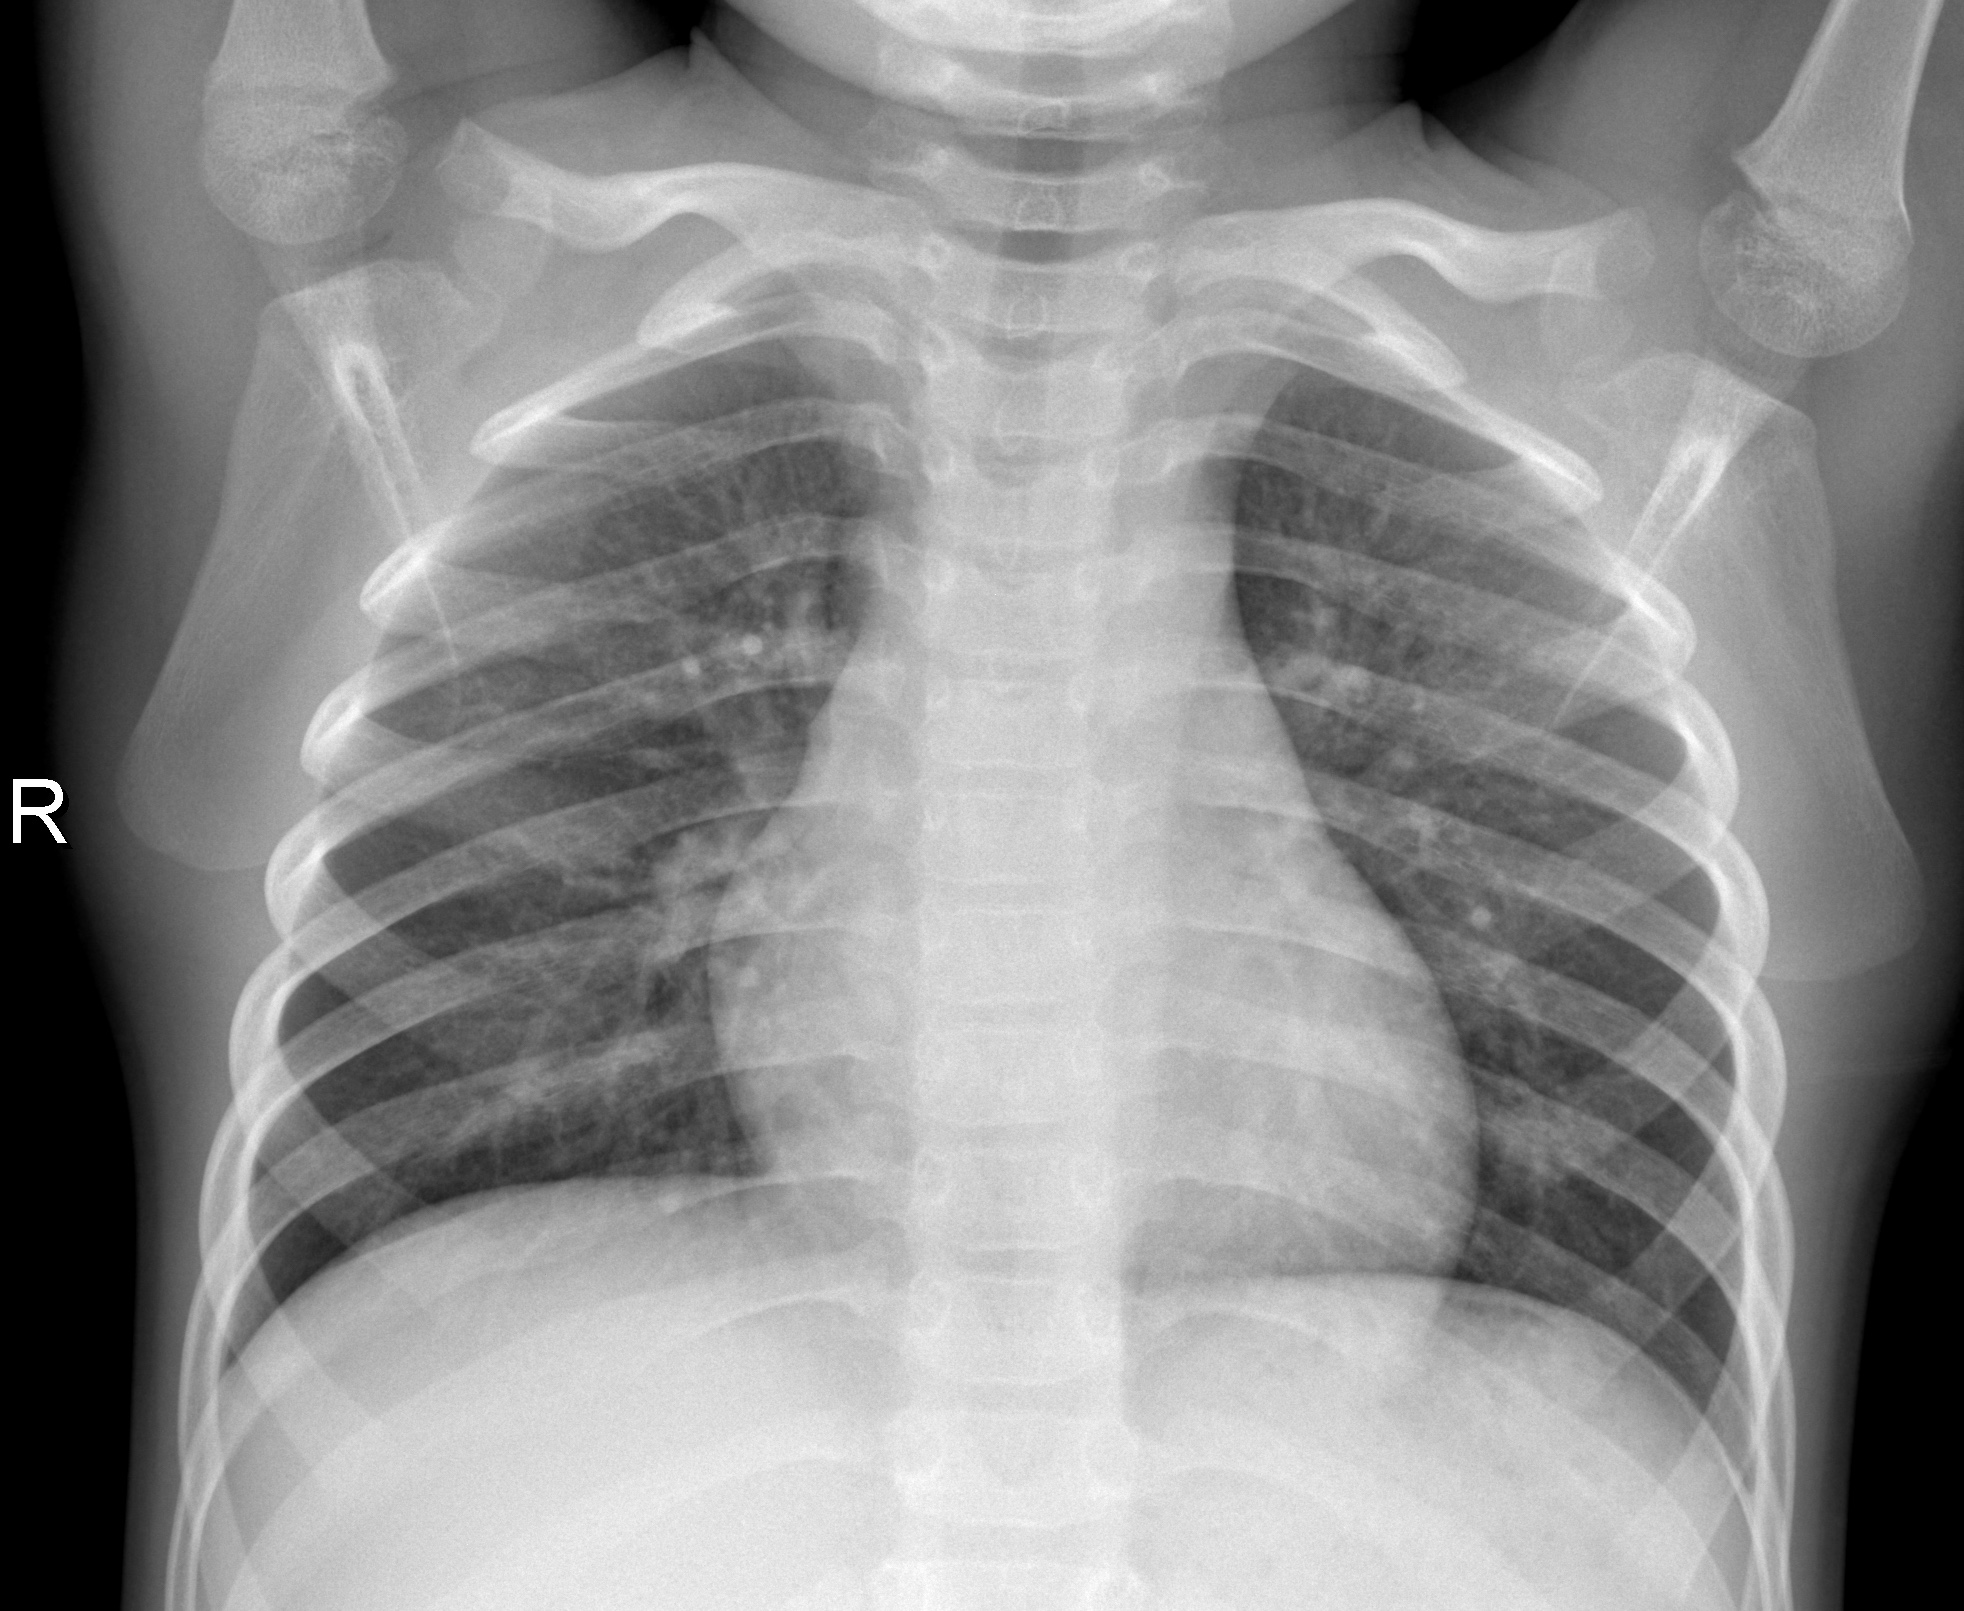
Diagnosis: NORMAL